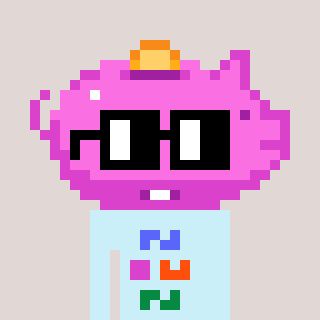
a pixel art character with square black glasses, a piggybank-shaped head and a cold-colored body on a warm background